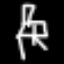
Label: chair